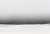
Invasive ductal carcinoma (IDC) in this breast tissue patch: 0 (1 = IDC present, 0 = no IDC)